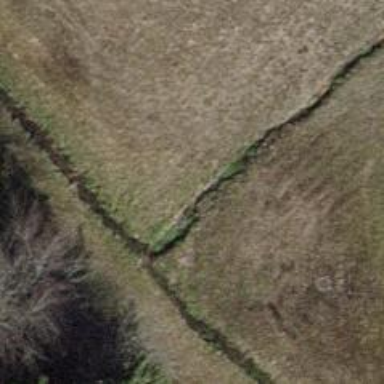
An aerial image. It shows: Ditch in the surroundings.